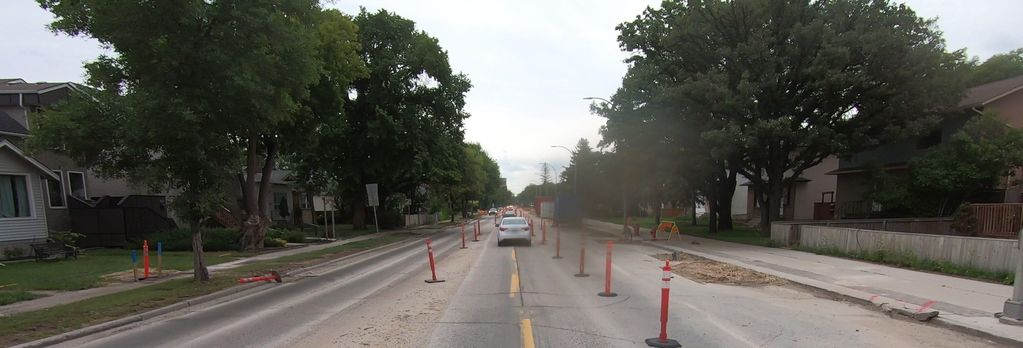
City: winnipeg